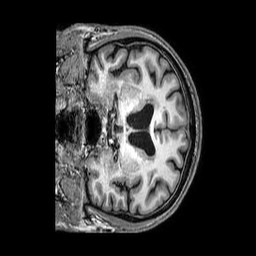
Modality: T1w
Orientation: coronal
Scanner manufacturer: philips
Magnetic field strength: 3 T
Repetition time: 0.006772 s
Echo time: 0.003116 s